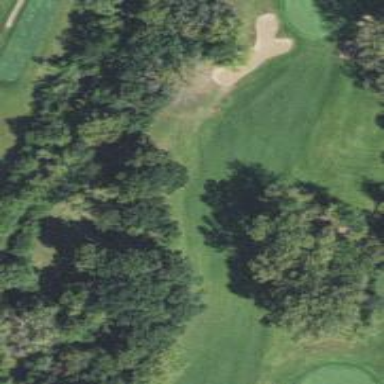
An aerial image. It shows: View of golf hole.